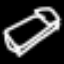
Label: bed